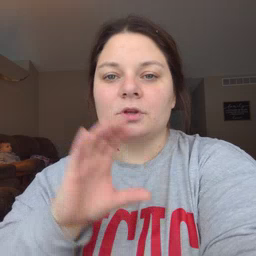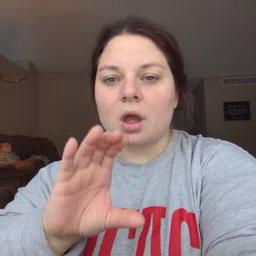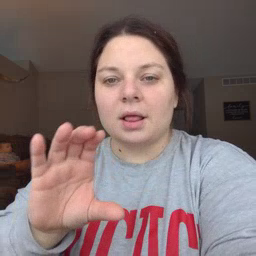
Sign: chocolate